RGB frame:
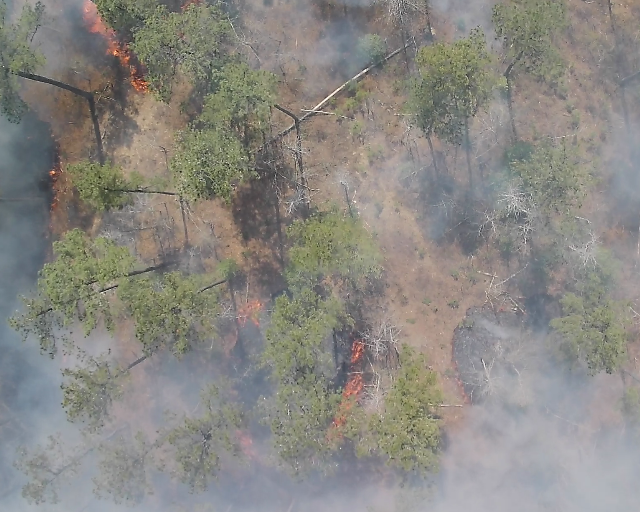
Thermal frame:
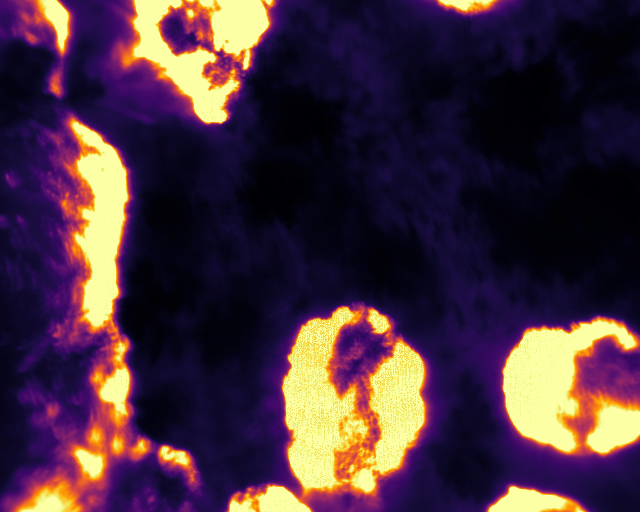
Captured: 2026-02-26 02:29:39
Pixels at or above 80 °C: 79724 (fraction of frame: 0.2433)